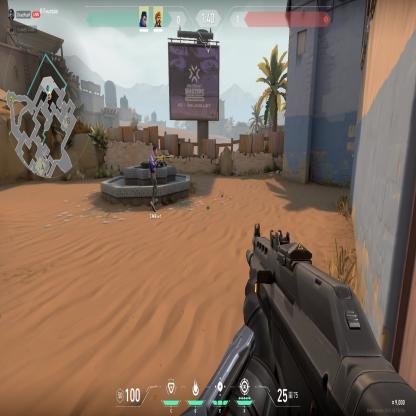
Label: teammate